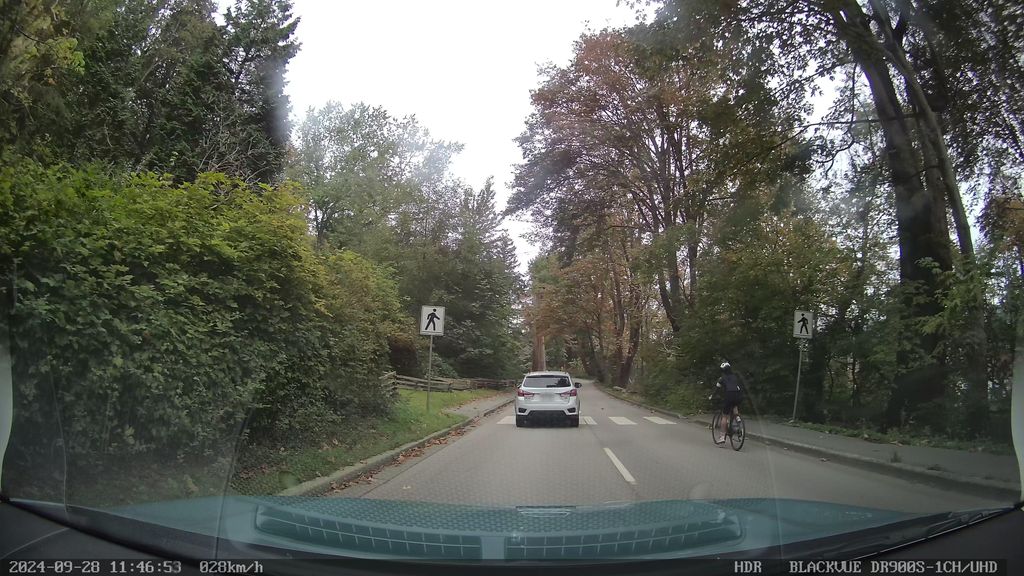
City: vancouver